Here is the raw acceleration-versus-time signal recorded on a bearing housing. Based on the visible evidence, which condition applies: normal, inner_race, outer_race, ball?
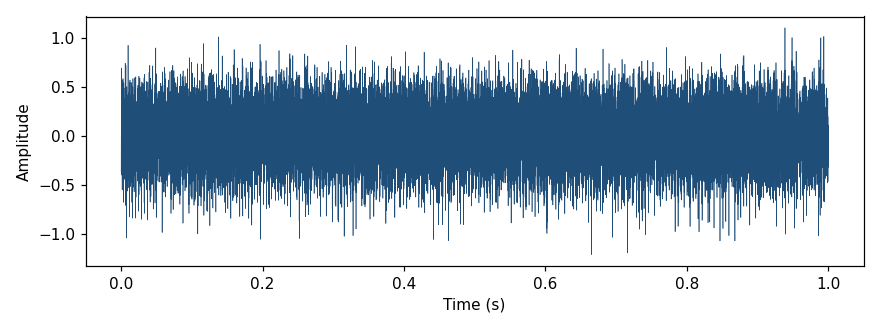
Answer: outer_race